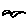
Label: bird